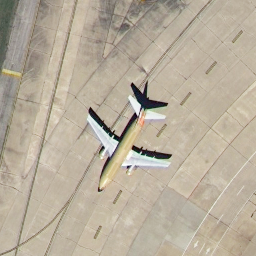
Label: airplane